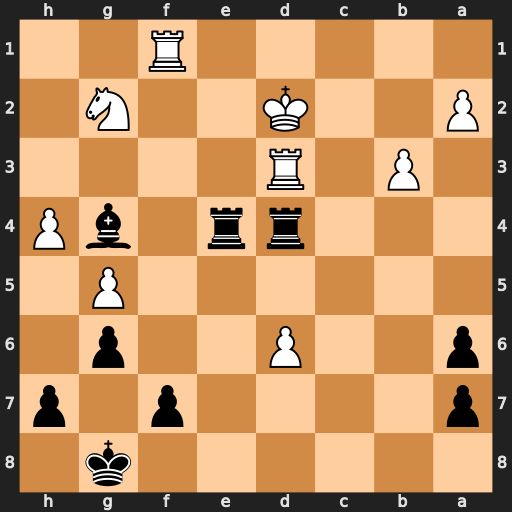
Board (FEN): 6k1/p4p1p/p2P2p1/6P1/3rr1bP/1P1R4/P2K2N1/5R2
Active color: b
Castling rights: -
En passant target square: -
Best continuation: Re2+ Kc3 Rxd3+ Kxd3 Rxg2